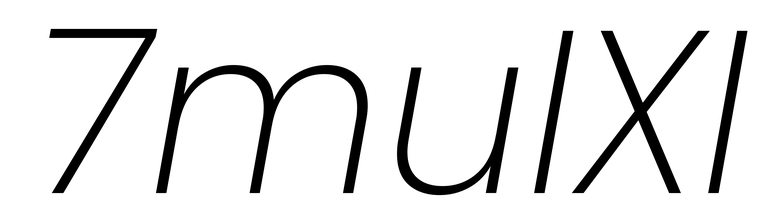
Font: Poppins-ExtraLightItalic